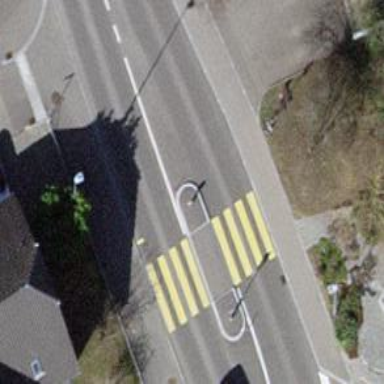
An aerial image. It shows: Public transport stop position.